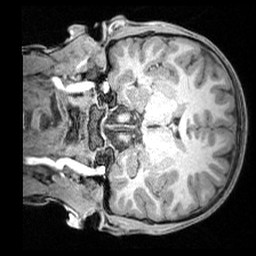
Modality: T1w
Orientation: coronal
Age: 9
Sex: male
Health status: ill
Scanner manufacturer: siemens
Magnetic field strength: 3 T
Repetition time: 1.6 s
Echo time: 0.00179 s